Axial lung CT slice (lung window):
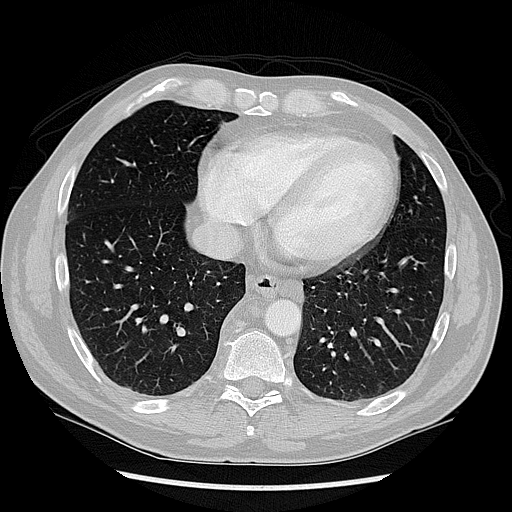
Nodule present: no